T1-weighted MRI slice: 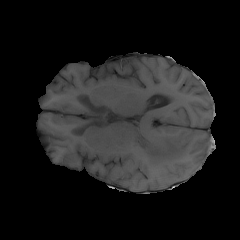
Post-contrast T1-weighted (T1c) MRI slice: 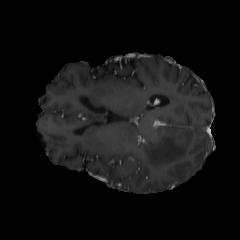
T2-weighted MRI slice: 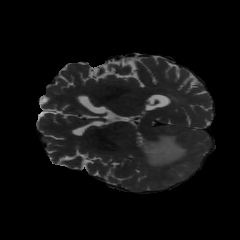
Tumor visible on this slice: yes